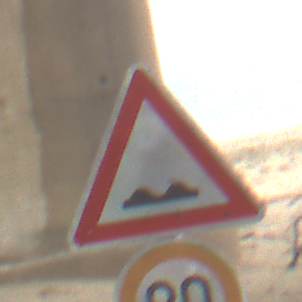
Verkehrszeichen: UnebeneFahrbahn
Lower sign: Geschwindigkeit80
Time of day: Midday
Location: Roofed (Beach)
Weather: Overcast
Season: NotSpecified
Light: Natural